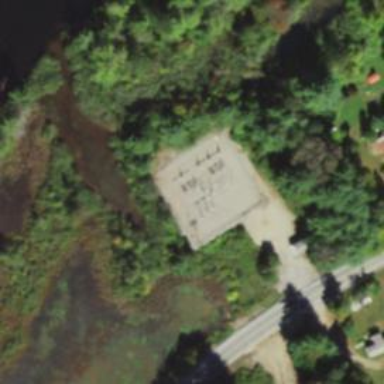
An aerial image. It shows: Power substation.